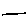
Label: line